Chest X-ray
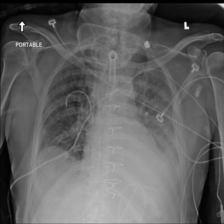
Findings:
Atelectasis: positive
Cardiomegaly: negative
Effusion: positive
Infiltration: positive
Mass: negative
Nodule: negative
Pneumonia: negative
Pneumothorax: negative
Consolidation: negative
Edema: negative
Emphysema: negative
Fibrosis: negative
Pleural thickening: negative
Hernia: negative